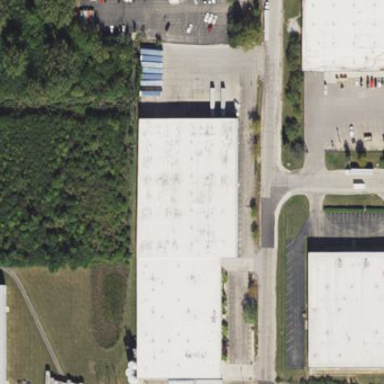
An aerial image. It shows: Commercial building.